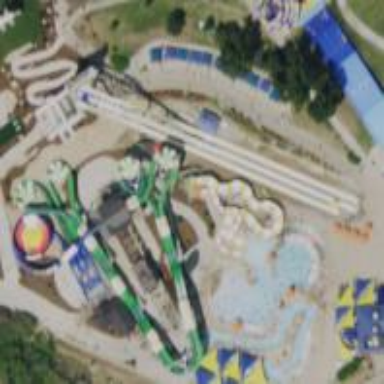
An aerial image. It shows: Water slide attraction.